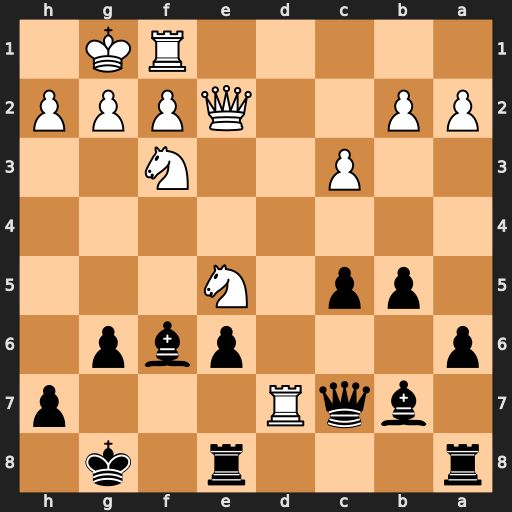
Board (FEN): r3r1k1/1bqR3p/p3pbp1/1pp1N3/8/2P2N2/PP2QPPP/5RK1
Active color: b
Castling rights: -
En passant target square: -
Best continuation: Bxf3 Qxf3 Qxe5